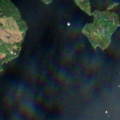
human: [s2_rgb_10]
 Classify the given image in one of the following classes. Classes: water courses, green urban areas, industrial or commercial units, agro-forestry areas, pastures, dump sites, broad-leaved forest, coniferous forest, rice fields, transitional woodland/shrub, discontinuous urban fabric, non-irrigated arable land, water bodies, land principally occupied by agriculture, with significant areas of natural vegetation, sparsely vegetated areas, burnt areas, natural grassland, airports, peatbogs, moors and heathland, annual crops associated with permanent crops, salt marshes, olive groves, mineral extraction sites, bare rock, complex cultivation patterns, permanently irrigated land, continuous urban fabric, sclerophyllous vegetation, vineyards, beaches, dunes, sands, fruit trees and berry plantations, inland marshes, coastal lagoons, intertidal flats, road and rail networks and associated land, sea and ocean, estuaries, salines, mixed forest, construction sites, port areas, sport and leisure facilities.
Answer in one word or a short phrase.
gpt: mixed forest, water bodies